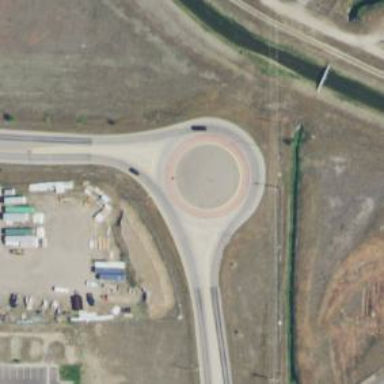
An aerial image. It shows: Roundabout at tertiary road junction.